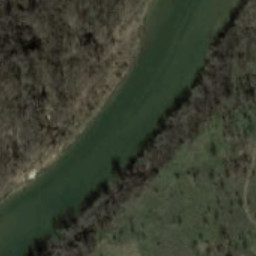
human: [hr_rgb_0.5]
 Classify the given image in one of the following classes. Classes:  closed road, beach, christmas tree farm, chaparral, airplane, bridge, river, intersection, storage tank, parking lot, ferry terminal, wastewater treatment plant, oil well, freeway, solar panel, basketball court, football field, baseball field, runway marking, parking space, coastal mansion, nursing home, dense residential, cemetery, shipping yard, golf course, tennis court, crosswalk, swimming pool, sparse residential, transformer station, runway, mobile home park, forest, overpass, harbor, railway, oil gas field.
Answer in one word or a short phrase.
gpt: river